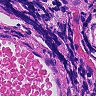
Metastatic tissue present: no